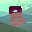
Label: 8